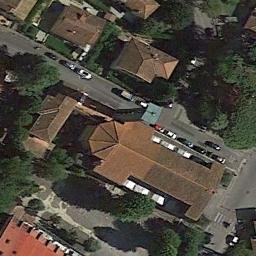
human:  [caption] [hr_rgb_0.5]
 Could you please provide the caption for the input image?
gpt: The church with an orange cross-shaped roof is surrounded by other buildings .

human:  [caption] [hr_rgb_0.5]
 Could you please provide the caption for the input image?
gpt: This is a church, Built of grey and black bricks .

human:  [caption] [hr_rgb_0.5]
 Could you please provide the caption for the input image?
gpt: The church with red roof is next to some buildings and trees .

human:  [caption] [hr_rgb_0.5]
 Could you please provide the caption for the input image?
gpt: A tan prismatic roof with a domed church on the main house, Surrounded by trees, Roads and cars .

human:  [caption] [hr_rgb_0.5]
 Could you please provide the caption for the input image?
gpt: A church with an orange roof is by the roadside beside some green trees and orange buildings .